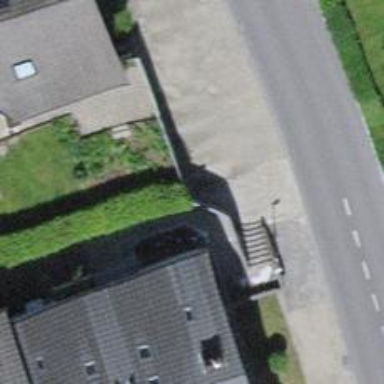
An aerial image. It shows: Retaining wall.